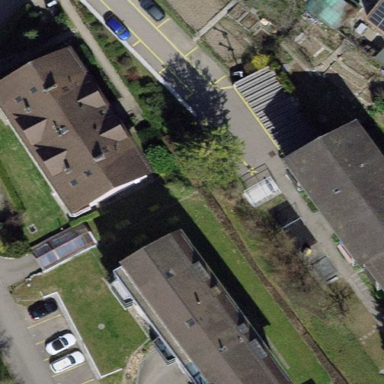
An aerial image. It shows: Gabled building with the roof oriented along its structure.